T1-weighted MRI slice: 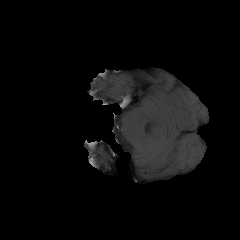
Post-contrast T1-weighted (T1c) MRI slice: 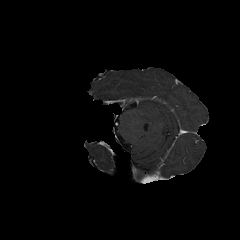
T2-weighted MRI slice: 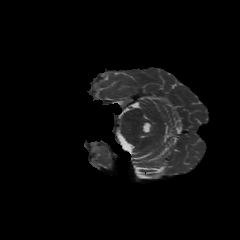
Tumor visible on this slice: no